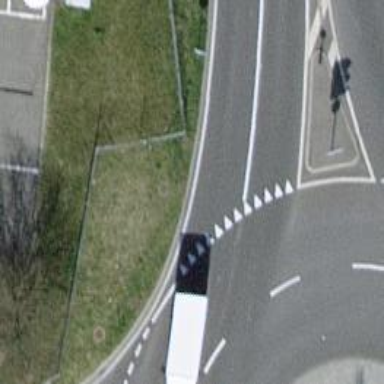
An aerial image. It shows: Road with "give way" sign.